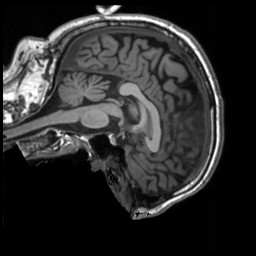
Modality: T1w
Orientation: sagittal
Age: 52
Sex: male
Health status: ill
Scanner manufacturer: siemens
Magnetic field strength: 3 T
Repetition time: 2.3 s
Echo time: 0.00201 s